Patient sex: M
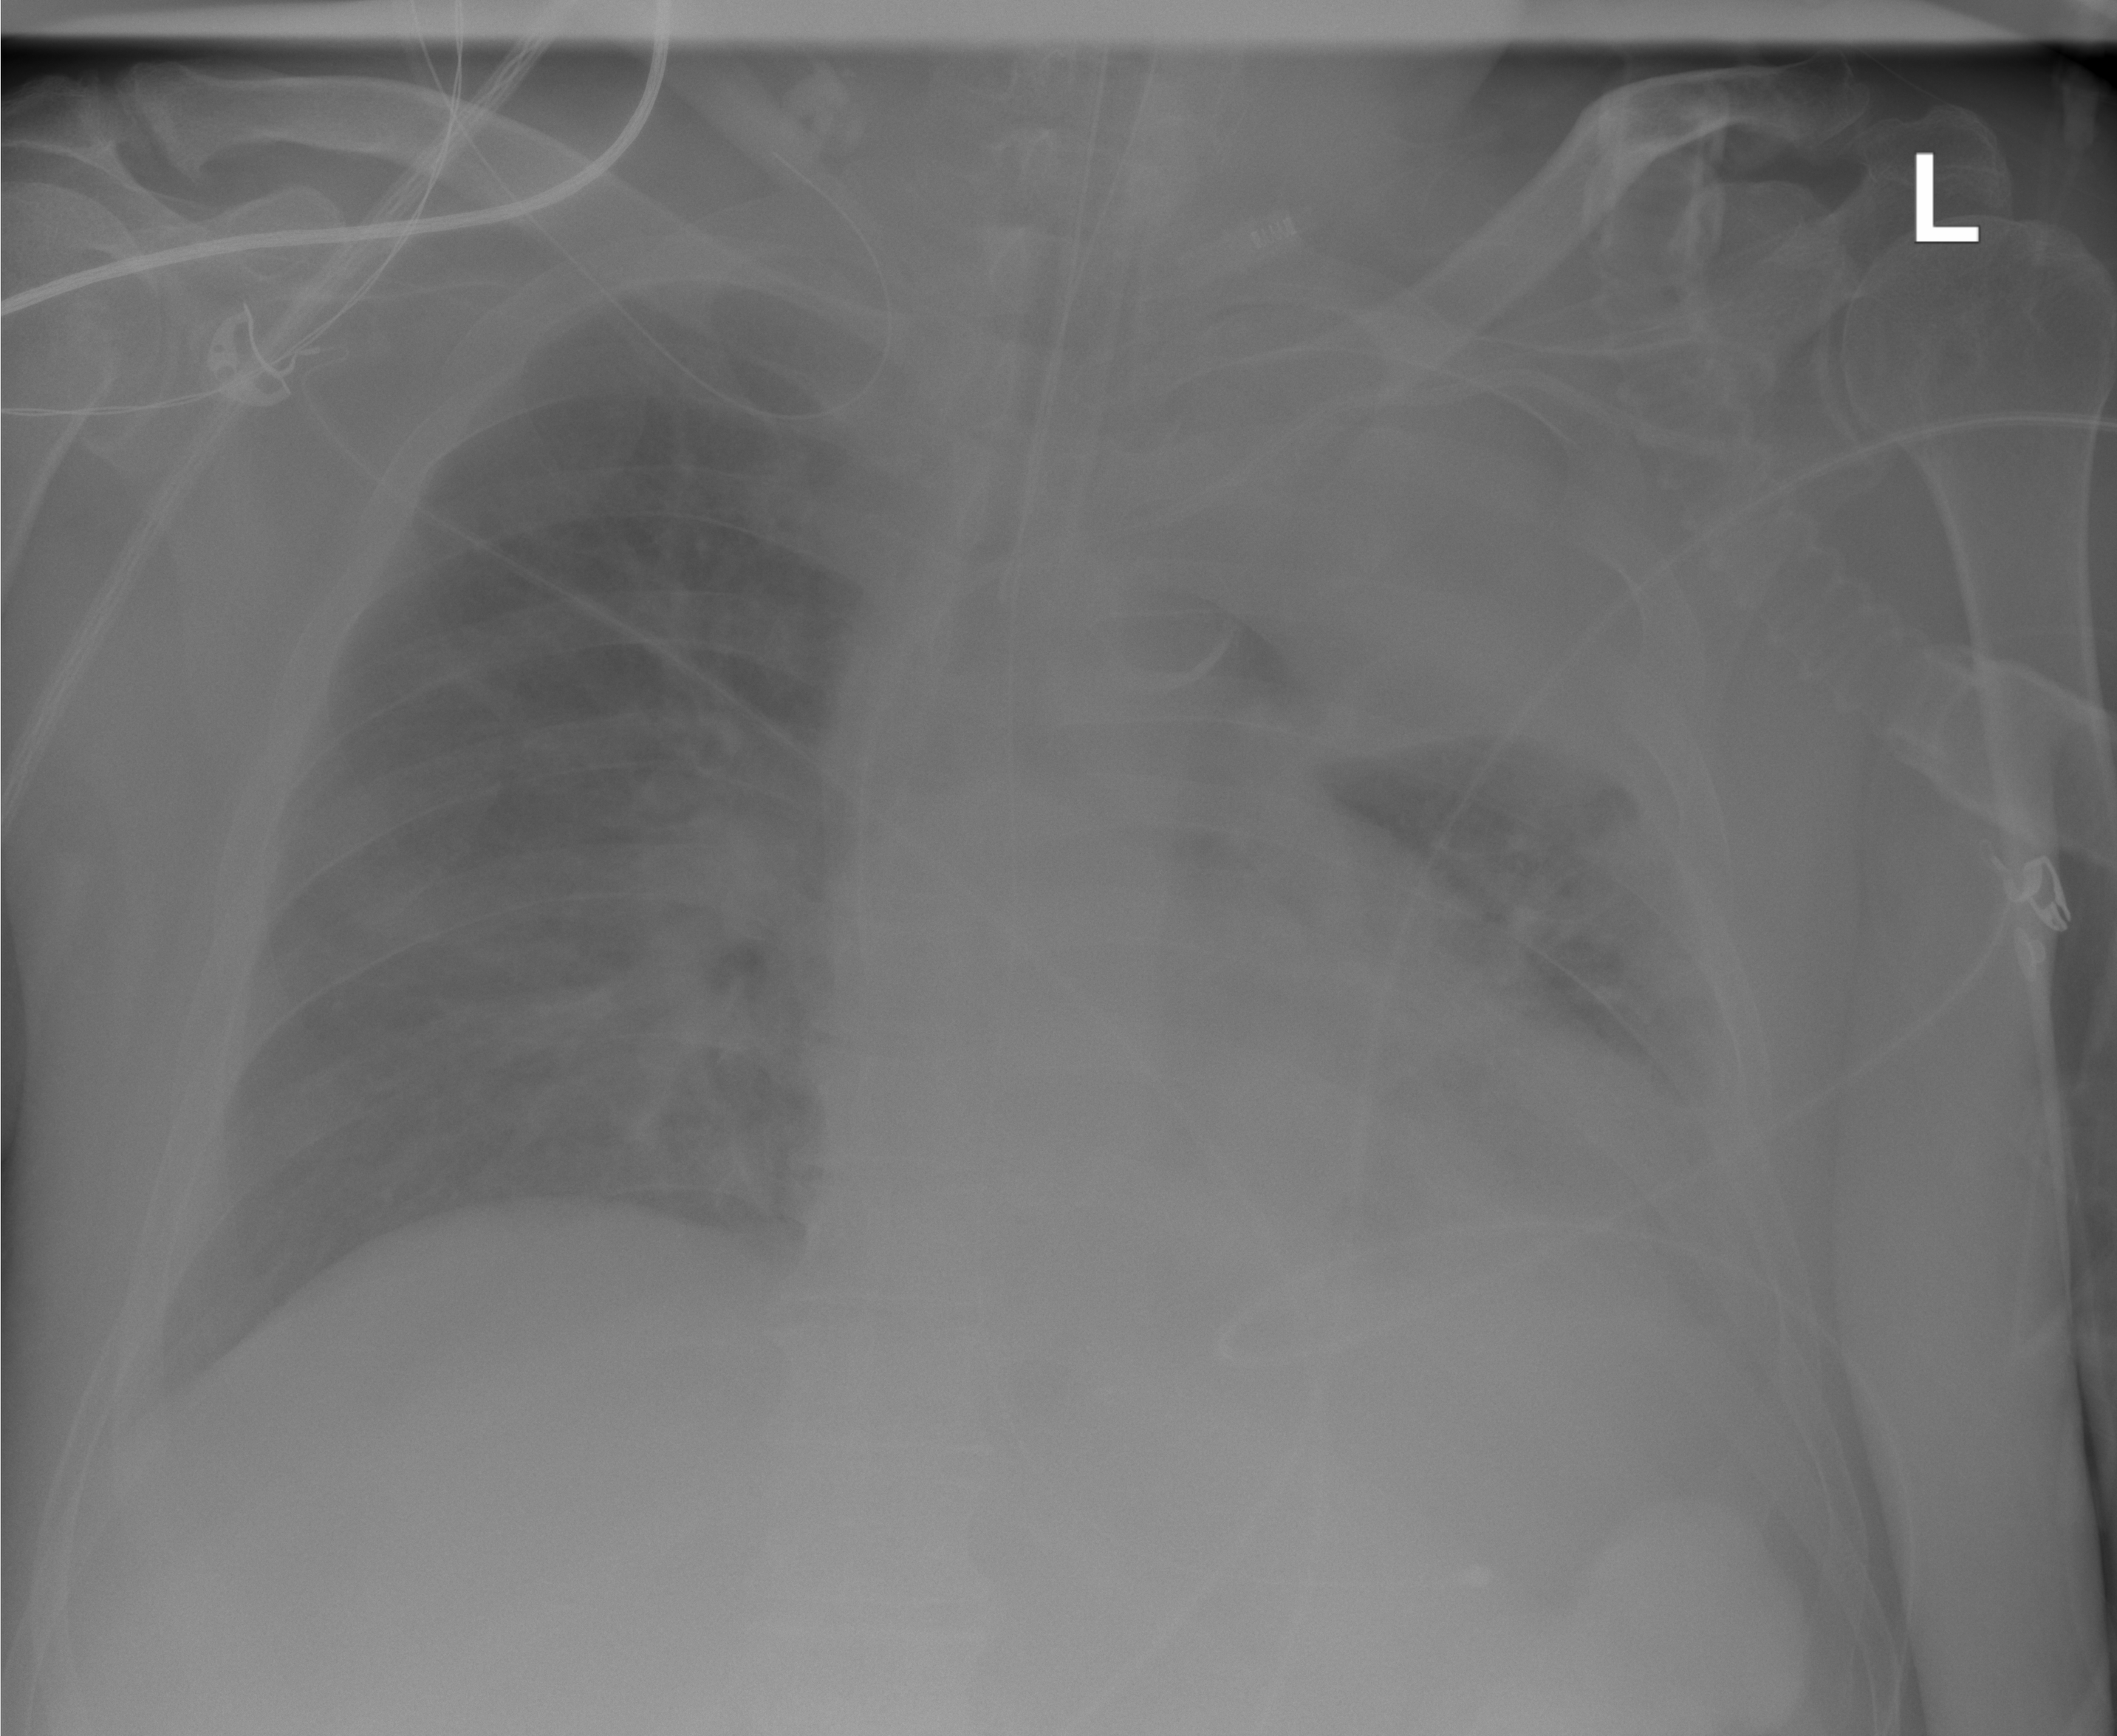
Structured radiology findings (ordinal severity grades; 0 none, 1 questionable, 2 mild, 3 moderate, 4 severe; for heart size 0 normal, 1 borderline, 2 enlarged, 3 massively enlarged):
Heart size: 0
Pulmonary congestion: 0
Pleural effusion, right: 0
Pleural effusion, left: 4
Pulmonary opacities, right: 0
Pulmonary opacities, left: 0
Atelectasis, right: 0
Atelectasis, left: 3